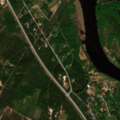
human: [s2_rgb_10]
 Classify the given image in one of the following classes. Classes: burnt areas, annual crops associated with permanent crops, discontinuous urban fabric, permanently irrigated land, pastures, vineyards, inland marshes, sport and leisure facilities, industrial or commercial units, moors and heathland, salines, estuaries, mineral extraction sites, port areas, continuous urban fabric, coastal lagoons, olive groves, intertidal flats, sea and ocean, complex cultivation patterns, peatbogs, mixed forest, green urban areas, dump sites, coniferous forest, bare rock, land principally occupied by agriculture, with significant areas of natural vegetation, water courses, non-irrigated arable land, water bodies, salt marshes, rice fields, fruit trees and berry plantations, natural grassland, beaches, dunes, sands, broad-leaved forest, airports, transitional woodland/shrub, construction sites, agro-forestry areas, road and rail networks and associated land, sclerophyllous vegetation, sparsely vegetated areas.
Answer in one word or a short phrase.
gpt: broad-leaved forest, coniferous forest, mixed forest, water courses